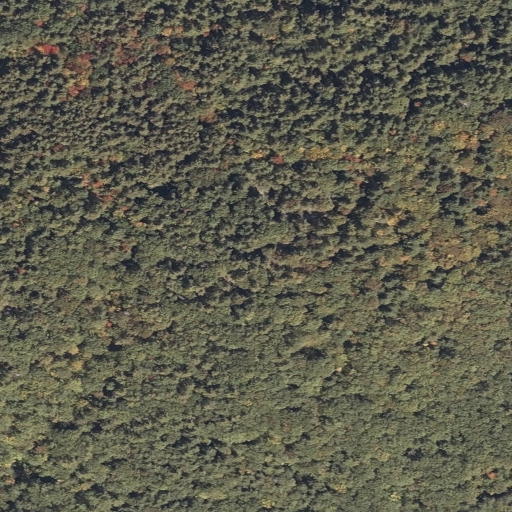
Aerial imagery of mountain in Maine named Decker Mountain containing deciduous forest, mixed forest, and evergreen forest